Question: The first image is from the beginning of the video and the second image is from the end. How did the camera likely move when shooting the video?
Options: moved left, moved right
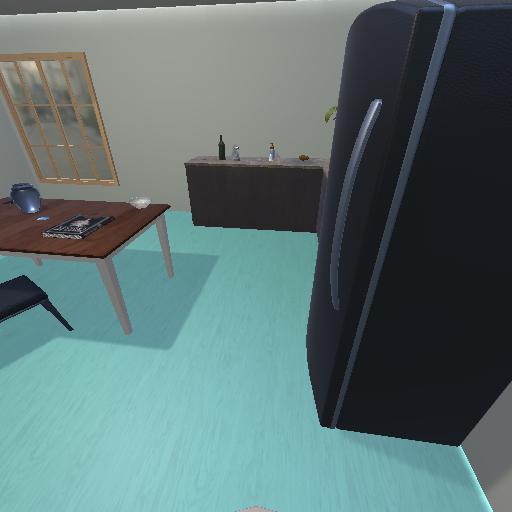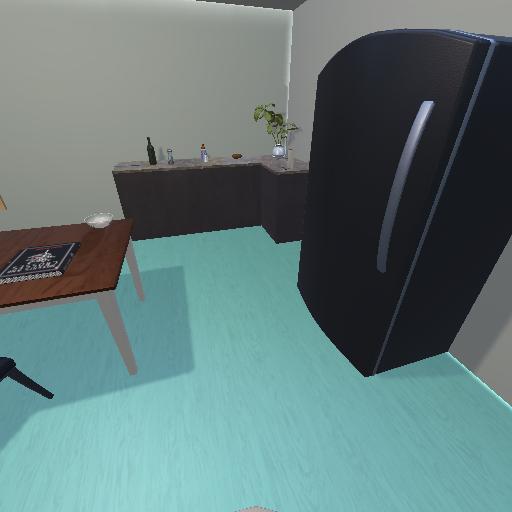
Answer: moved left